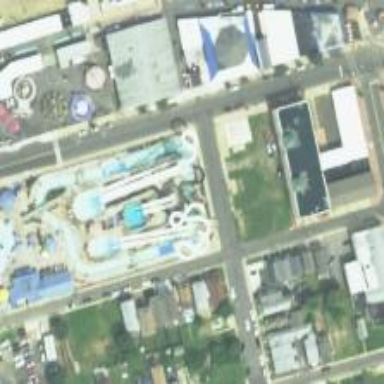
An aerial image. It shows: Water slide attraction.